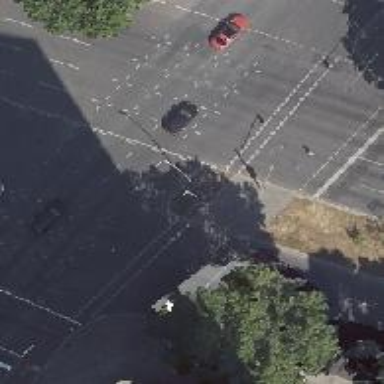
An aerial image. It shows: Traffic island located on footway.